Question: I am reading data from a javascript file and then importing them into the HTML file. The issue I am having is that I am unable to get my p tags and h3 tags in my section tag. This is what it looks like when I load it up:

The following code is what I have tried. I have used inner HTML to create the tags and I am not sure what I can do to fix this.
'''
// create a box class section for whole thing
containerElement.innerHTML += "<section class='flight-info'> ";
// another class for top part of box
containerElement.innerHTML += "<div class='topBox' ";
// add all the elements such as destination and code
containerElement.innerHTML += "<h3 class='destination'> " + FlightInfo[i].destination + " </h3>";
containerElement.innerHTML += "<p class='departTime'> Depart time: " + FlightInfo[i].departTime + " </p>";
// have to check for # of stops to format. if its not 0, we can add the # of stops and time, otherwise its Non-stop, time
if (FlightInfo[i].stops != 0) {
containerElement.innerHTML += "<p class='timeStop'>" + FlightInfo[i].stops + ", " + FlightInfo[i].time + " min </p>";
} else if (FlightInfo[i].stops == 0) {
containerElement.innerHTML += "<p class='timeStop'> Non-Stop" + ", " + FlightInfo[i].time + " min </p>";
}
// end the topBox class
containerElement.innerHTML += "</div>"
containerElement.innerHTML += "</section>"
'''
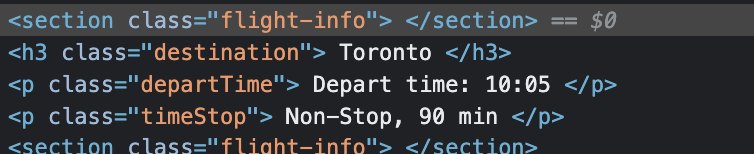
Answer: It's because you keep adding everything to the container.
'''
containerElement.innerHTML +=
'''
You only need the code above one time (at least the way you're doing it now), and add in one long string.
Otherwise, add the section, then select the section and add everything to the section's innerHTML. Same idea with the div.